Aerial crown-view tile of a tropical tree (Barro Colorado Island, Panama), acquired 20250512:
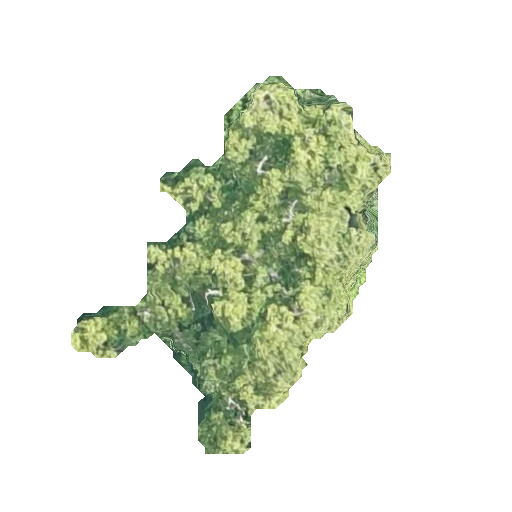
Species: Poulsenia armata
GBIF accepted scientific name: Poulsenia armata
Crown area: 85.998 m²